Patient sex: M
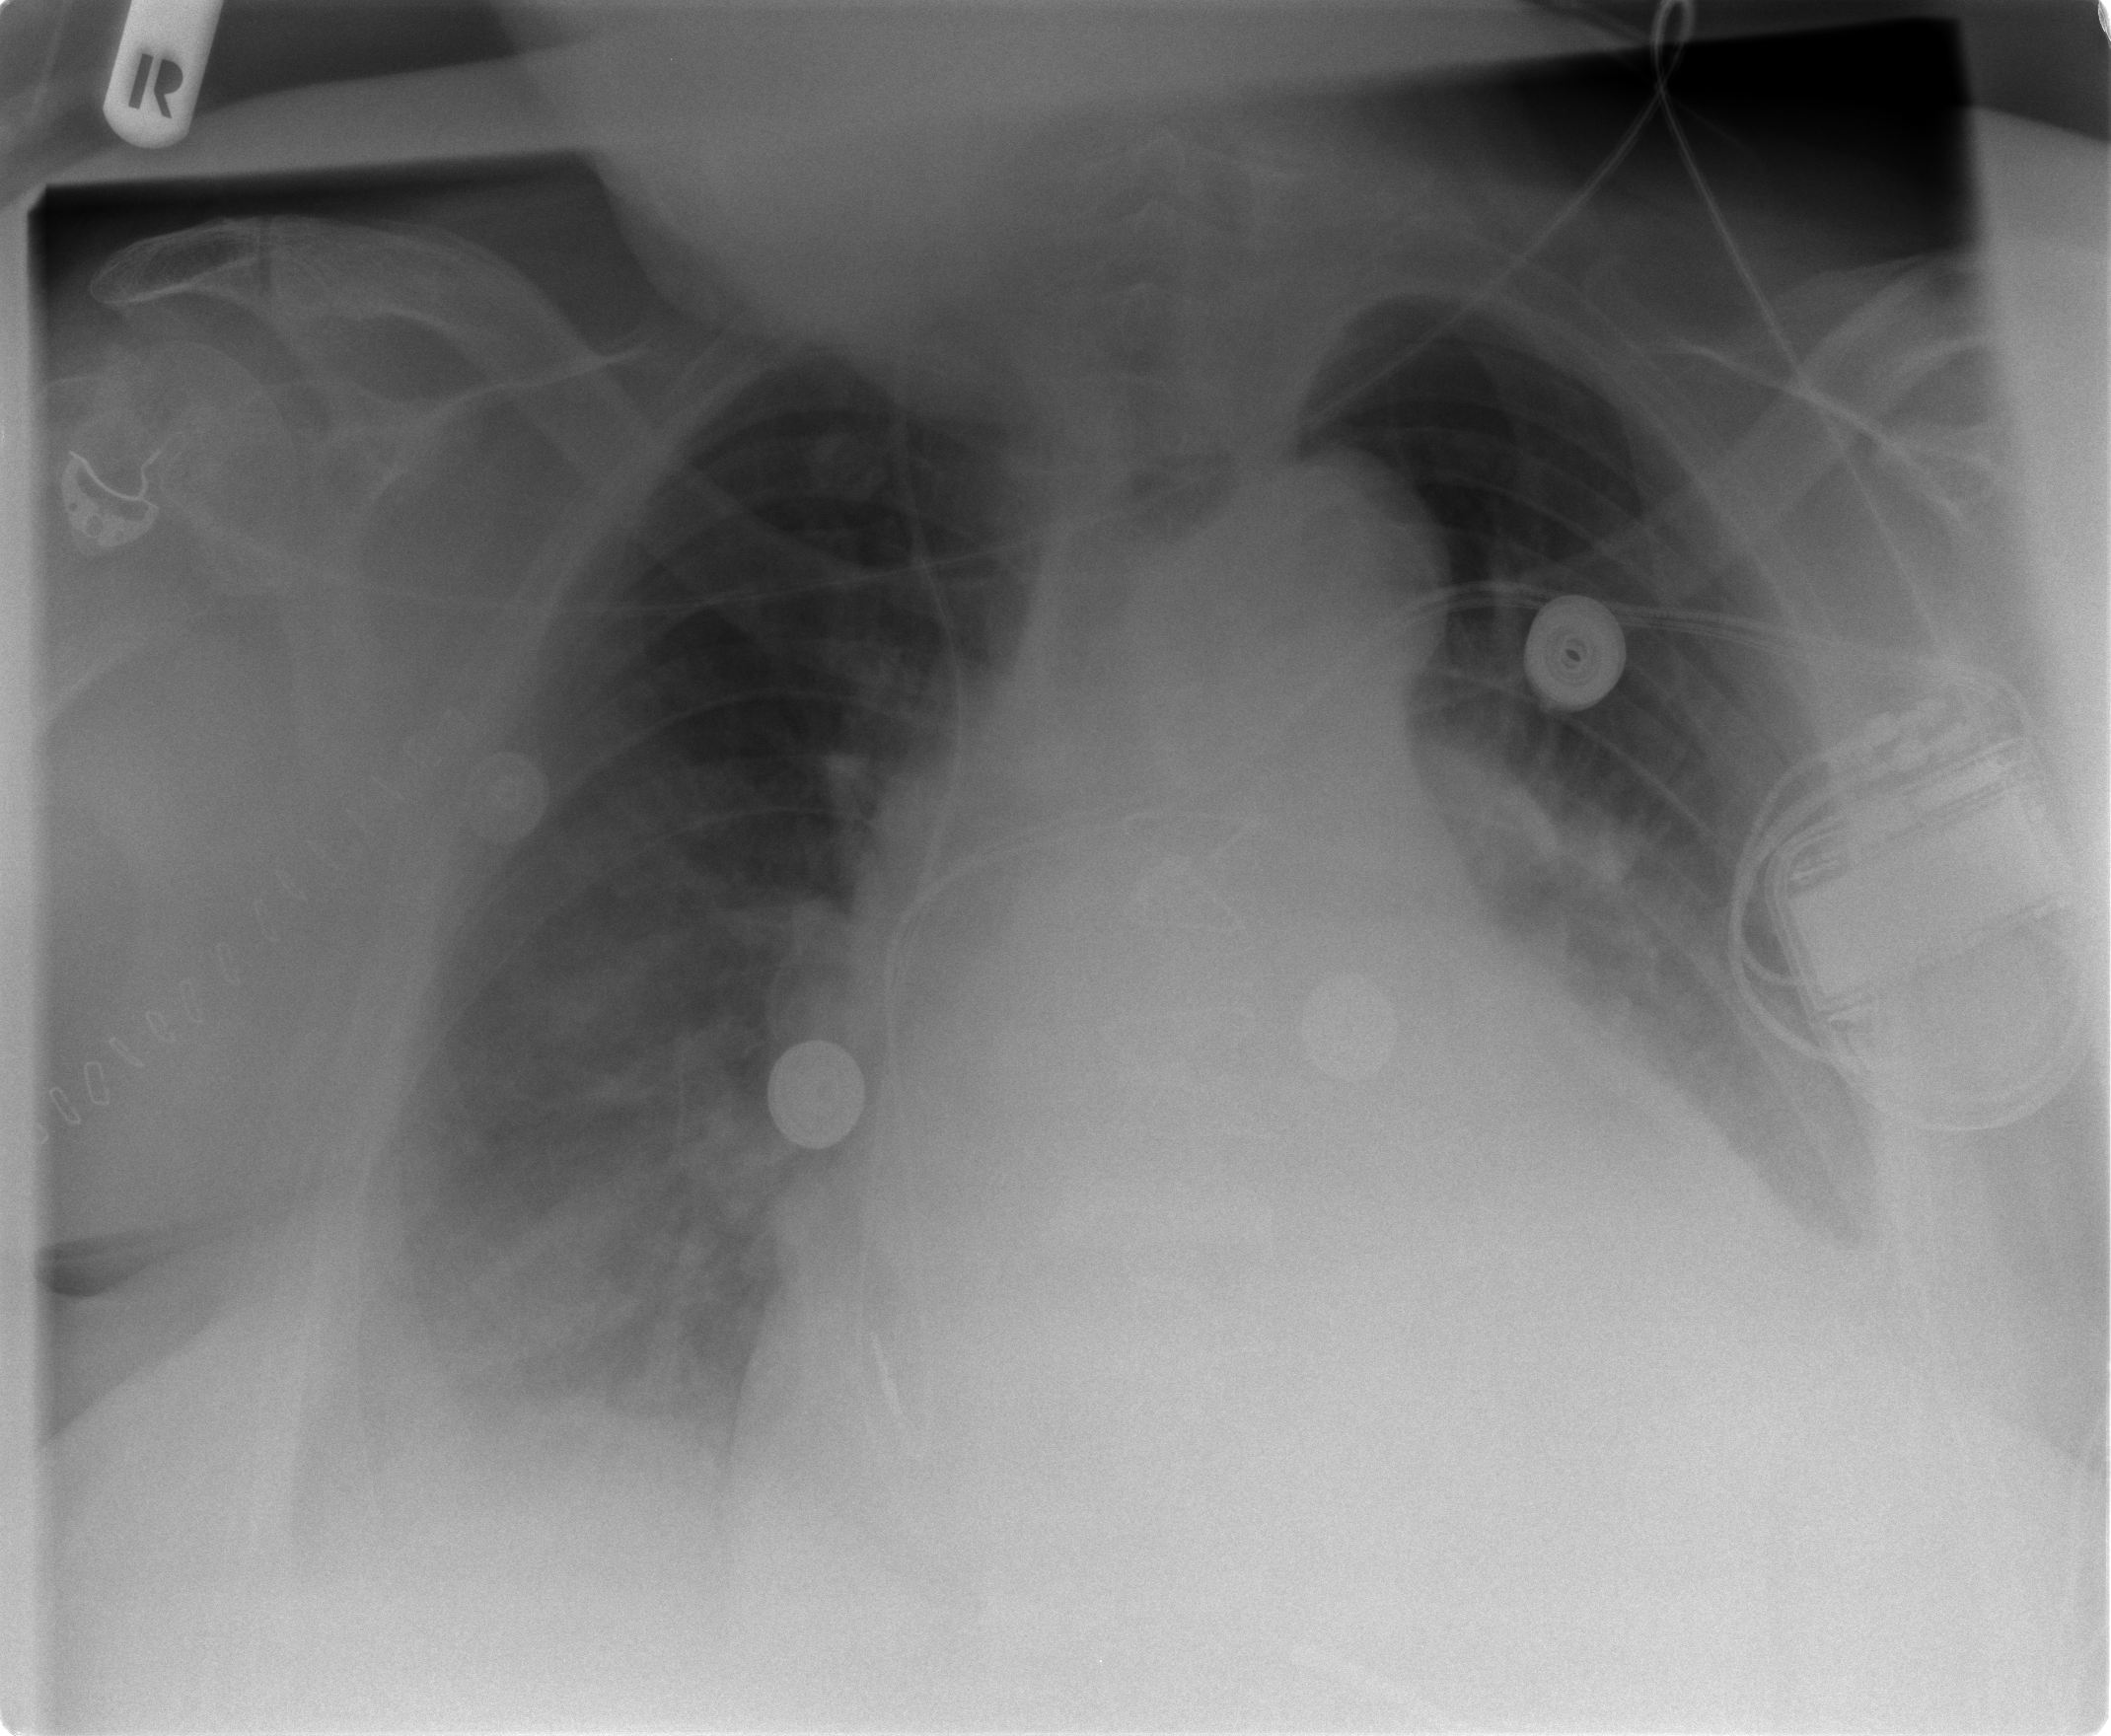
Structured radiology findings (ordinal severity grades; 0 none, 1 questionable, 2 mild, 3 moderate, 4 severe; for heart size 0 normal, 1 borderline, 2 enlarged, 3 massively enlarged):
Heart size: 2
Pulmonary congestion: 3
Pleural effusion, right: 2
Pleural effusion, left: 2
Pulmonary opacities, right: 2
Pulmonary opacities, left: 1
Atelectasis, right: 2
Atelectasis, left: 2